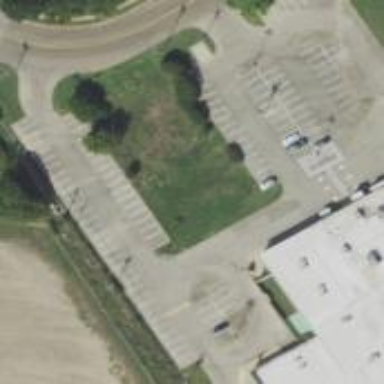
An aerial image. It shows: Parking area.